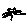
Label: cat